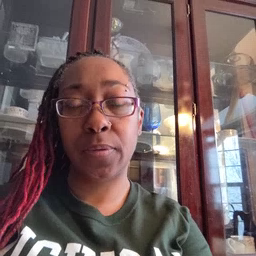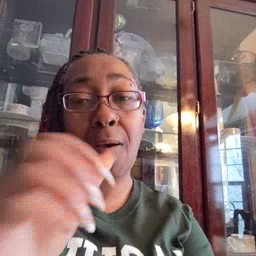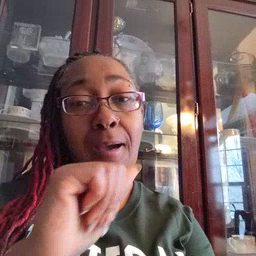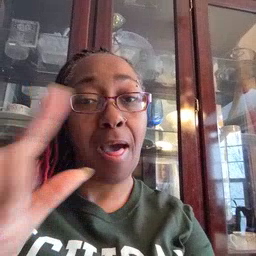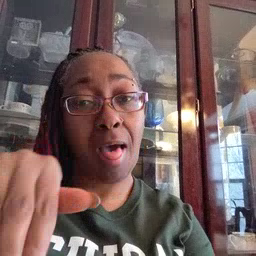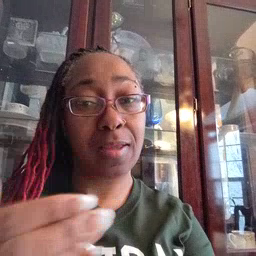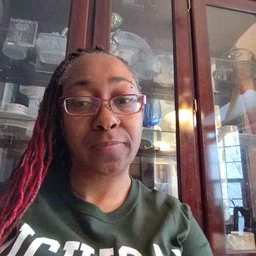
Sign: all